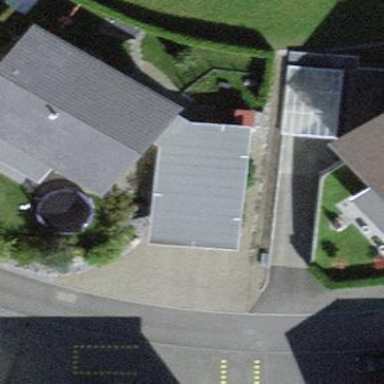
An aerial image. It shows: Garage building.